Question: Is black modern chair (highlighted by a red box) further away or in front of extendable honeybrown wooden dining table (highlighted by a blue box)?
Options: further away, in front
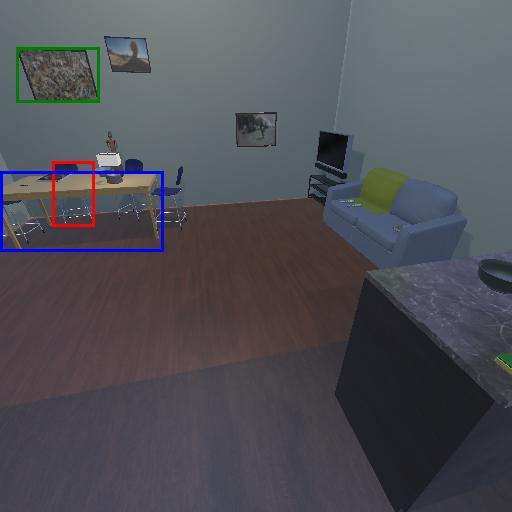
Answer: further away